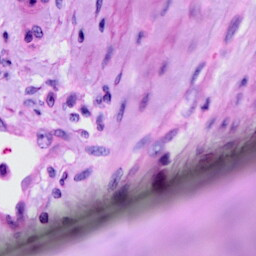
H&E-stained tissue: Cervix